Question: I'm currently going through an issue with the SASS compiler. I've started creating the basic layout for a Wordpress website using CSS but the compiler, Prepros is not letting me compile the files. I fear that it may have something to do with the comment blocks at the start of the style.css file. If you know what the issue may be, then that will be great.
'''
/*
Theme Name: Xtra Child
Theme URI: http://themeforest.net/user/Codevz/portfolio
Description:Sample child theme of Xtra theme for customization.
Author: Codevz
Author URI: http://themeforest.net/user/Codevz
Template: xtra
Version: 1.0
*/
@import "global.sass"
'''
The error log I've gotten from Prepros :

If you can give me an idea on how to combat this problem, that would be really great. Thank you for your time. :)
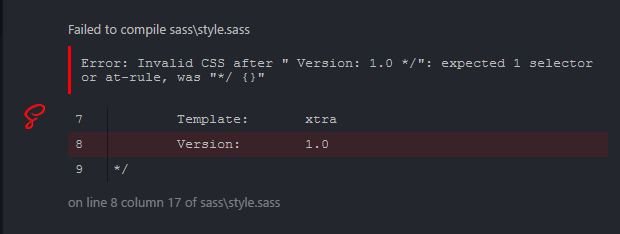
Answer: Try this instead:
'''
/*Theme Name: Xtra Child
*Theme URI: http://themeforest.net/user/Codevz/portfolio
*Description:Sample child theme of Xtra theme for customization.
*Author: Codevz
*Author URI: http://themeforest.net/user/Codevz
*Template: xtra
*Version: 1.0 */
'''
With SASS comments the closing comment '*/' needs to be on the last line, not underneath. Hopefully that works